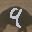
Label: 9